Field crop: maize
Growth stage: 2
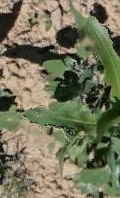
Species: maize